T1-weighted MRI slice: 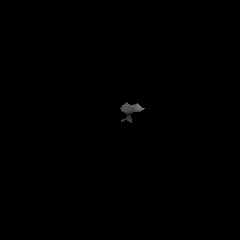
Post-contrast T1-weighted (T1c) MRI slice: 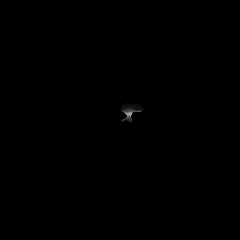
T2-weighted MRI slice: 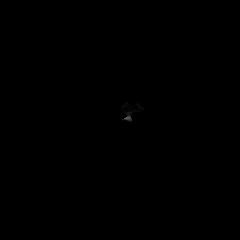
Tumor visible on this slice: no